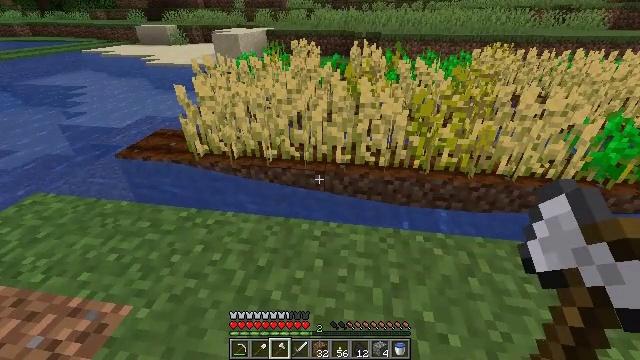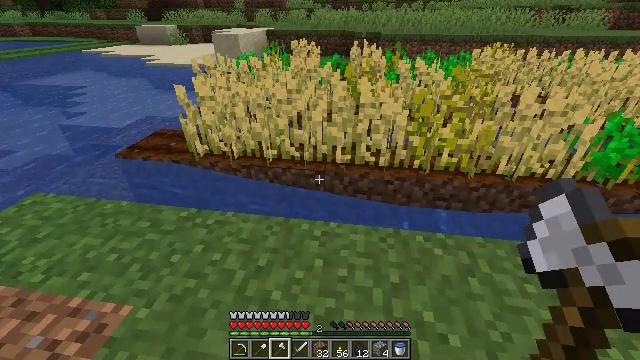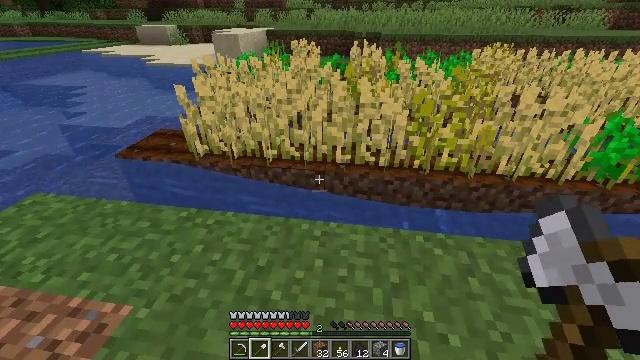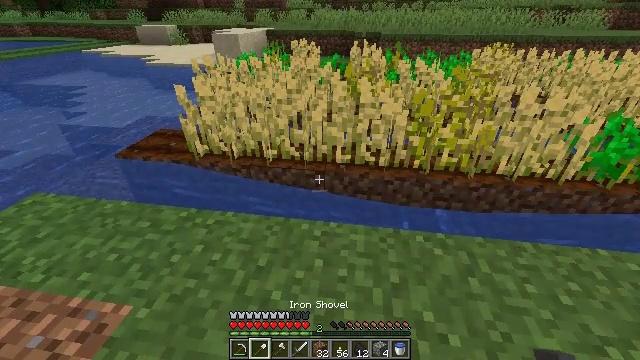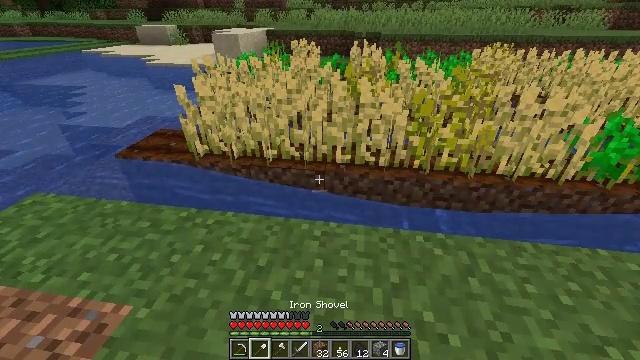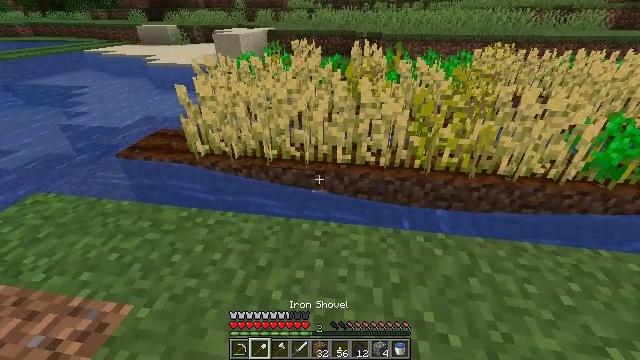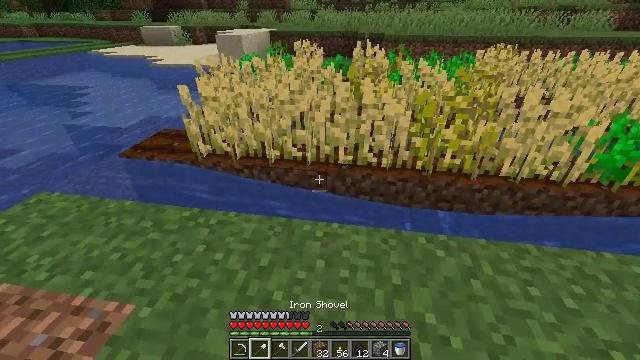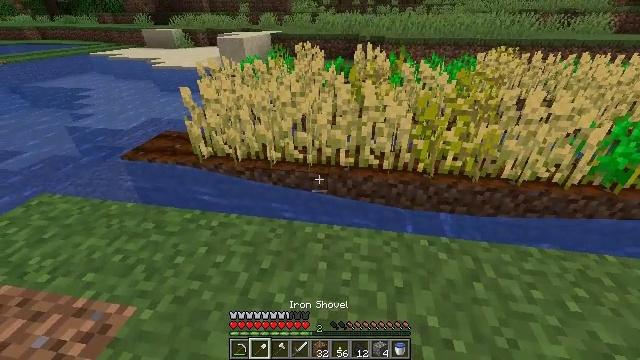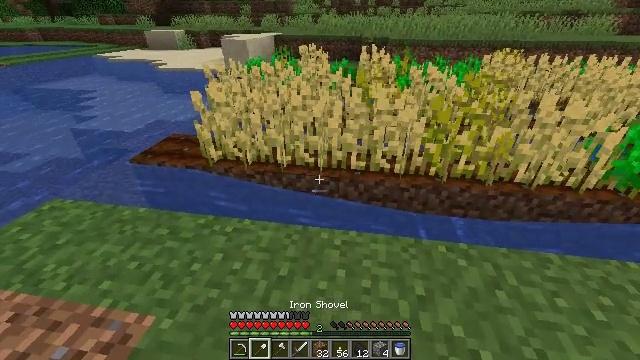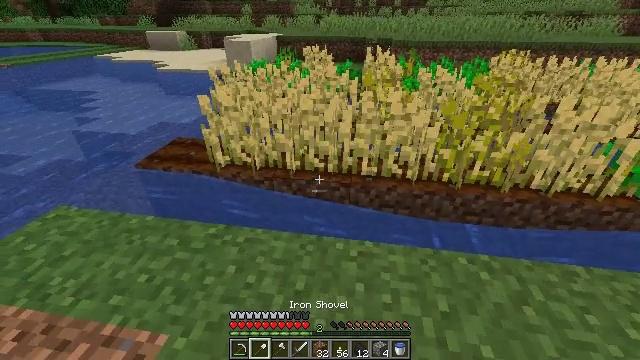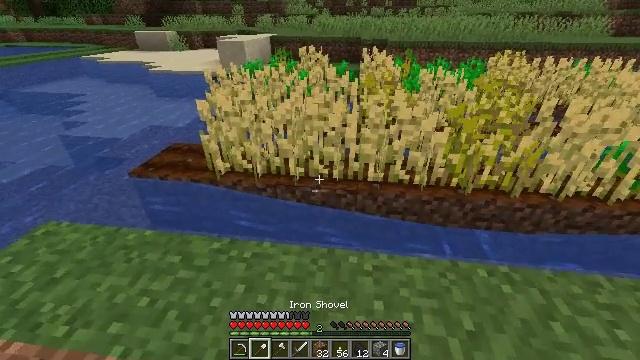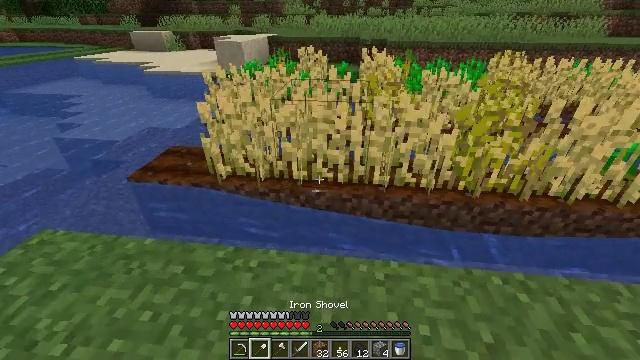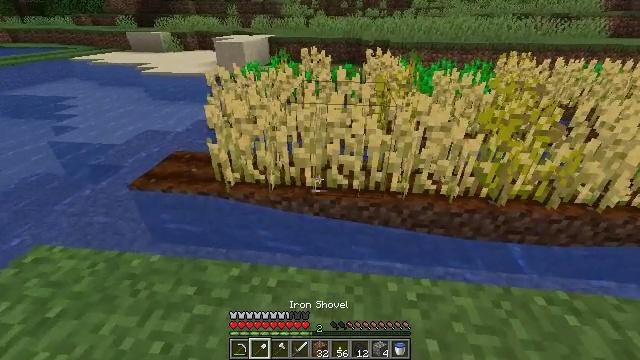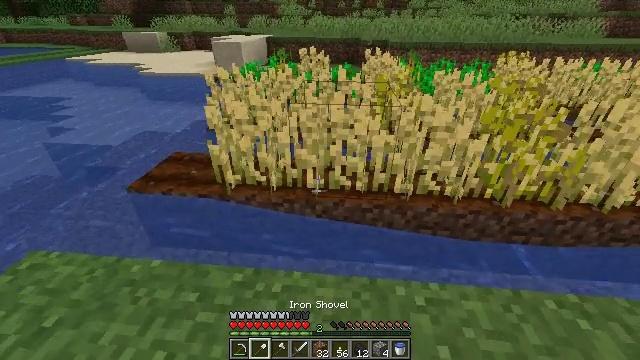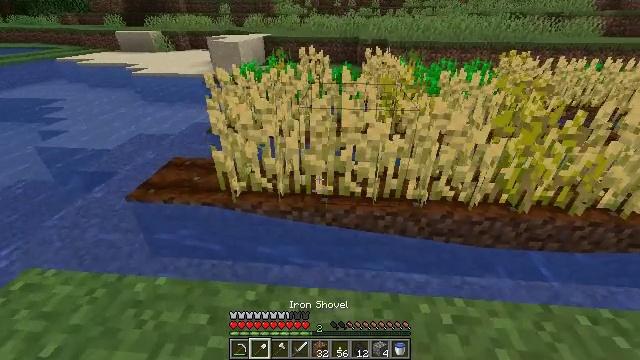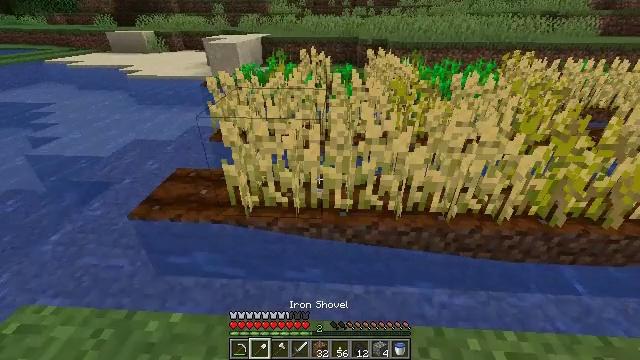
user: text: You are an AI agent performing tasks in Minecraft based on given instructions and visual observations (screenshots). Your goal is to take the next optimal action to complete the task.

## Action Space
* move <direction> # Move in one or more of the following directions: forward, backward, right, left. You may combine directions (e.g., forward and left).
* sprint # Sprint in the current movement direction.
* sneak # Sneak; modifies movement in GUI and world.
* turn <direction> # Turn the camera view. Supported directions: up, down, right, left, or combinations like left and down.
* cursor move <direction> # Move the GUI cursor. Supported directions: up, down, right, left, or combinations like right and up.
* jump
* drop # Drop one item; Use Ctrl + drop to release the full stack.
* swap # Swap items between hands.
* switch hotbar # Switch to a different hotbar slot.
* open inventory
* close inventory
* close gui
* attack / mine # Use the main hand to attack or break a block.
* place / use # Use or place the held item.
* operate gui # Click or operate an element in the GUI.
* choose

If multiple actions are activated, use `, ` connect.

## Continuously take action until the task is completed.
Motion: motion action
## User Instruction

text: Destroy the wheat to collect it.
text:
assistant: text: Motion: no_op
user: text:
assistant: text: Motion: switch to hotbar 2
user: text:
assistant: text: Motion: switch to hotbar 2
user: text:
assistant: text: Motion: switch to hotbar 2
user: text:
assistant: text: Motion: no_op
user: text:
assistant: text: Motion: no_op
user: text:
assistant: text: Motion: move left
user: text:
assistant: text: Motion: move forward and move left
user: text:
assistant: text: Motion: move forward and move left
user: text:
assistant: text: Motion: move forward and move left, turn right
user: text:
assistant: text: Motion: move forward and move left
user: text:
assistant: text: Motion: move forward and move left
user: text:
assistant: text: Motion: move forward and move left
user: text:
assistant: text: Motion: move forward and move left, turn right
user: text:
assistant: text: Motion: turn right
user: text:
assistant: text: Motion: turn right
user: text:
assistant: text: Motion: no_op
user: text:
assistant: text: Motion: no_op
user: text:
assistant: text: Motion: no_op
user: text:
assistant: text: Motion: no_op
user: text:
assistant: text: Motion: no_op
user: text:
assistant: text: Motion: turn left
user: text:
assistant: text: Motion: no_op
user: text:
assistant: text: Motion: attack / mine
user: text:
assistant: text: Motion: attack / mine
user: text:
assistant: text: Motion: no_op
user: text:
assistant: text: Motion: no_op
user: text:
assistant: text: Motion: turn right
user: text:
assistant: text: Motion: turn right
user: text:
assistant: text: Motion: turn right